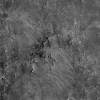
Atmospheric dust classification: not_dusty